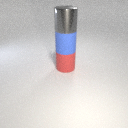
large blue rubber cylinder above large red rubber cylinder